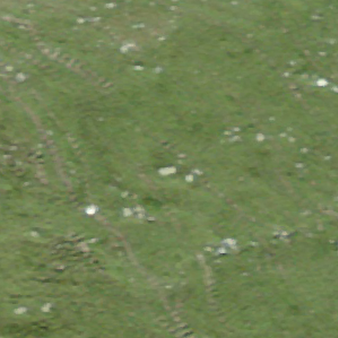
Label: other